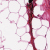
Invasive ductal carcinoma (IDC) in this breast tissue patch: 0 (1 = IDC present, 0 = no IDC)